Question: I've added a label to my 'tableHeaderView' in the interface builder. However, I want to reduce the padding between the header and first table view. (e.g. between "Round 1" and "Match 1"). Is that possible?

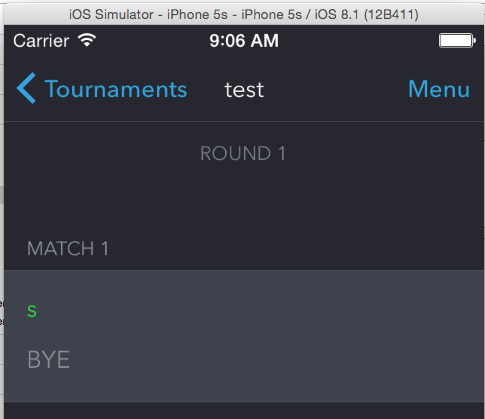
Answer: use this method
'''
- (CGFloat) tableView:(UITableView *)tableView heightForHeaderInSection:(NSInteger)section
{
if (section==0)
return 50.0f;
else
return 0.0f;
}
'''